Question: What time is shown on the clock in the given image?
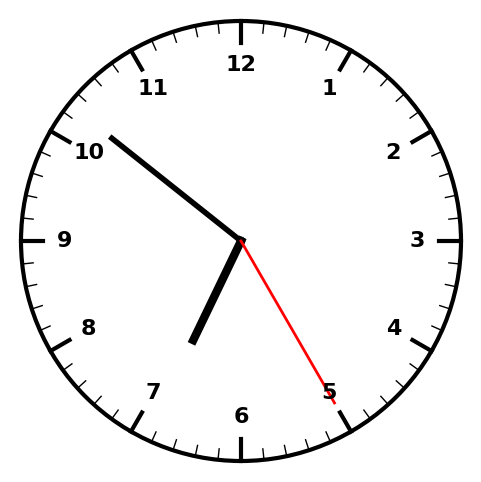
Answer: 06:51:25